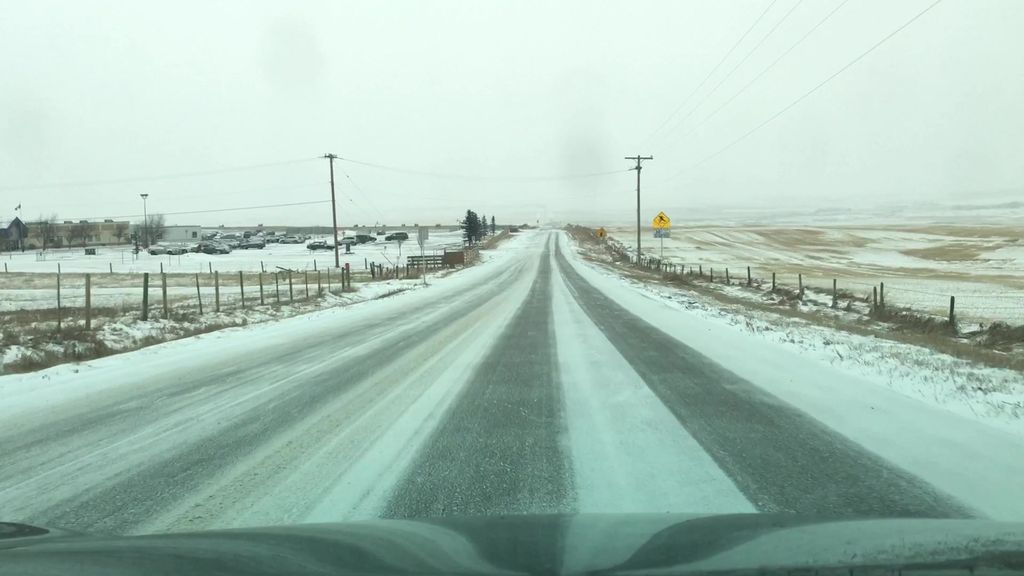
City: calgary